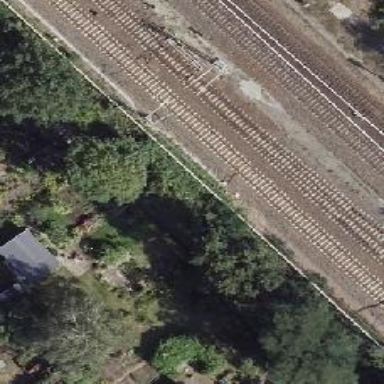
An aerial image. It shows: Railway signal.